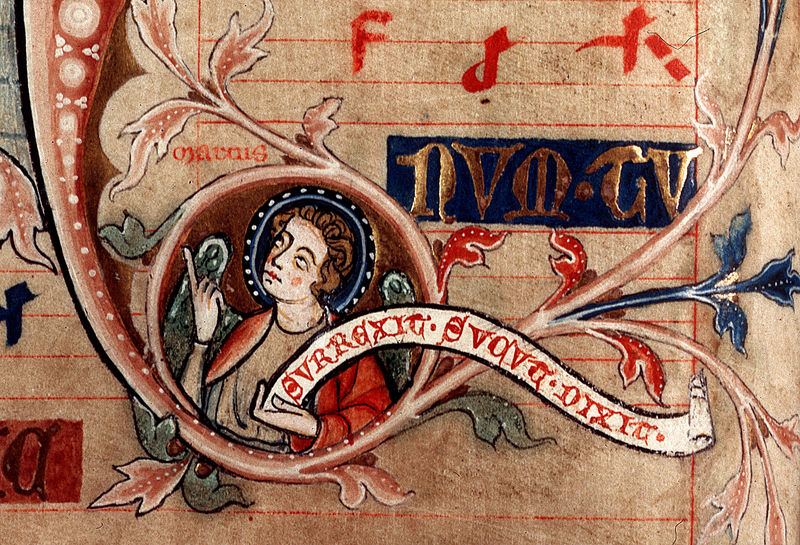
Titel: Codex Gisle
Institution: Osnabrück, Diözesanarchiv
Schlagwörter: blau, blätter, mann, umhang, blume, finger, frau, blick, rot, ornament, augen, rahmen, bild, hände, gold, mantel, pflanzen, lippen, locken, kreis, rund, engel, schrift, wangen, schriftzug, ornamente, verzierung, zeigen, oben, druck, text, buchstaben, ranke, heiligenschein, mittelalter, pflante, latein, eicheln, illustation, klosterschrift